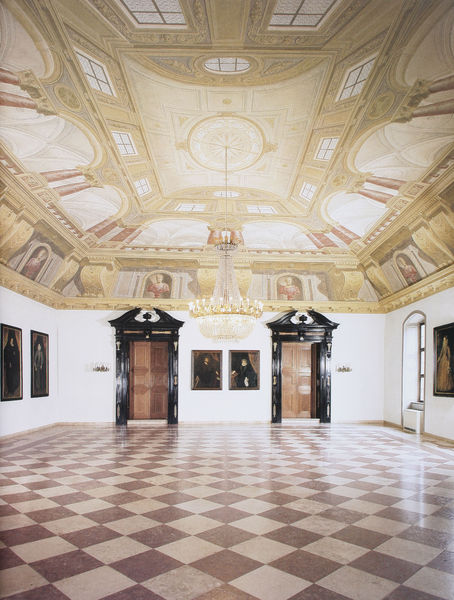
Titel: Der Schwarze Saal mit seiner Illusionsmalerei nach dem Wiederaufbau
Künstler: Friedrich Sustris
Standort: München
Institution: Residenz
Schlagwörter: gemälde, schatten, gelb, menschen, ocker, braun, fenster, frau, glas, holz, kariert, kleid, licht, marmor, paris, raum, schwarz, säulen, tür, weiss, zimmer, schloss, beige, karo, malerei, schachbrett, schachbrettmuster, architektur, barock, rahmen, innenraum, portrait, porträt, spiegelung, kirche, boden, gold, interieur, decke, innen, bilder, ansicht, bogen, perspektive, türen, zwei, giebel, türe, saal, symmetrie, büste, dekor, wandgemälde, kronleuchter, leuchter, lüster, stuck, tor, galerie, halle, foto, fotografie, photographie, bögen, fussboden, symetrie, eingang, nische, münchen, palast, porträts, fliesen, flur, kachel, kacheln, mosaik, kunst, bildnisse, portraits, rom, quadrate, tore, diagonal, öffnung, portale, residenz, profan, fresken, rechteckig, malerie, hyperrealismus, deckengemälde, fresko, kabinett, museum, wien, abtei, marmorboden, fließen, büsten, dresden, bemalung, illusion, quadrat, gallerie, nischen, deckenmalerei, maximilian, geölbe, restauration, wiederaufbau, illusionsmalerei, scheinarchitektur, optische täuschung, deckenfresko, deckengewölbe, trompe, illusionismus, asam, sprenggiebel, deckenbemalung, architekrue, erzherzogtum, nachkriegs, postquem 1945, saalboden, scheingewölbe, prträt, ture, lodnon, angedeutete kuppel